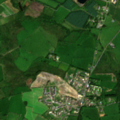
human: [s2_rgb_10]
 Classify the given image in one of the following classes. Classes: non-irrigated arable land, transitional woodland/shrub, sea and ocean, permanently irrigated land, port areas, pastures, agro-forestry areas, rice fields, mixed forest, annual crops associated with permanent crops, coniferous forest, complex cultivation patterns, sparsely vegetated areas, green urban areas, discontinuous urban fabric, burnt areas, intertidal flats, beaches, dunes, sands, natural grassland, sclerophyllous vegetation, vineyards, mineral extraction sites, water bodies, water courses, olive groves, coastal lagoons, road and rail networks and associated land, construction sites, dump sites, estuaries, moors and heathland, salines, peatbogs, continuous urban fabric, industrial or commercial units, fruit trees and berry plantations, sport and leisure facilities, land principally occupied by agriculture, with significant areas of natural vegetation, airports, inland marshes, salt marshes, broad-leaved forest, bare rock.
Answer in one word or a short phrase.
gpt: discontinuous urban fabric, pastures, inland marshes, water bodies